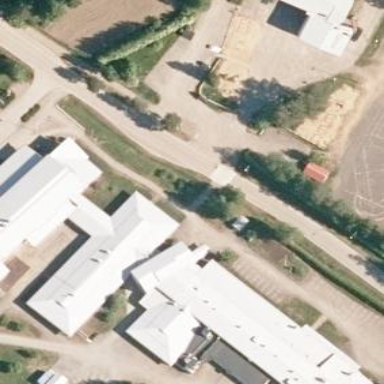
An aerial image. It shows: School building.